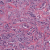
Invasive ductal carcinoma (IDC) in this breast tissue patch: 1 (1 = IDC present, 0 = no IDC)